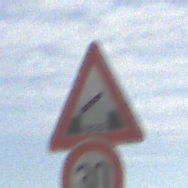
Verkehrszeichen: BeweglicheBruecke
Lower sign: Geschwindigkeit30
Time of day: MorningAfternoon
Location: Outdoor (Suburban)
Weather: PartlyCloudy
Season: NotSpecified
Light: Natural